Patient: sex M, age 59
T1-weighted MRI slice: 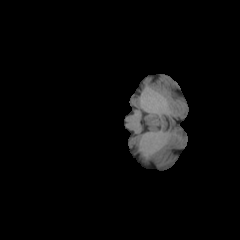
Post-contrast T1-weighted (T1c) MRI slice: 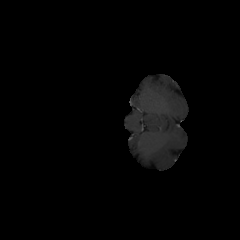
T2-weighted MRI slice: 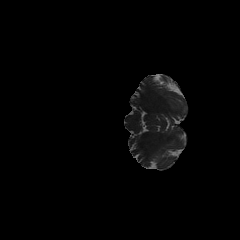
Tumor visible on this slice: no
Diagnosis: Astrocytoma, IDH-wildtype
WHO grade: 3